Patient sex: M
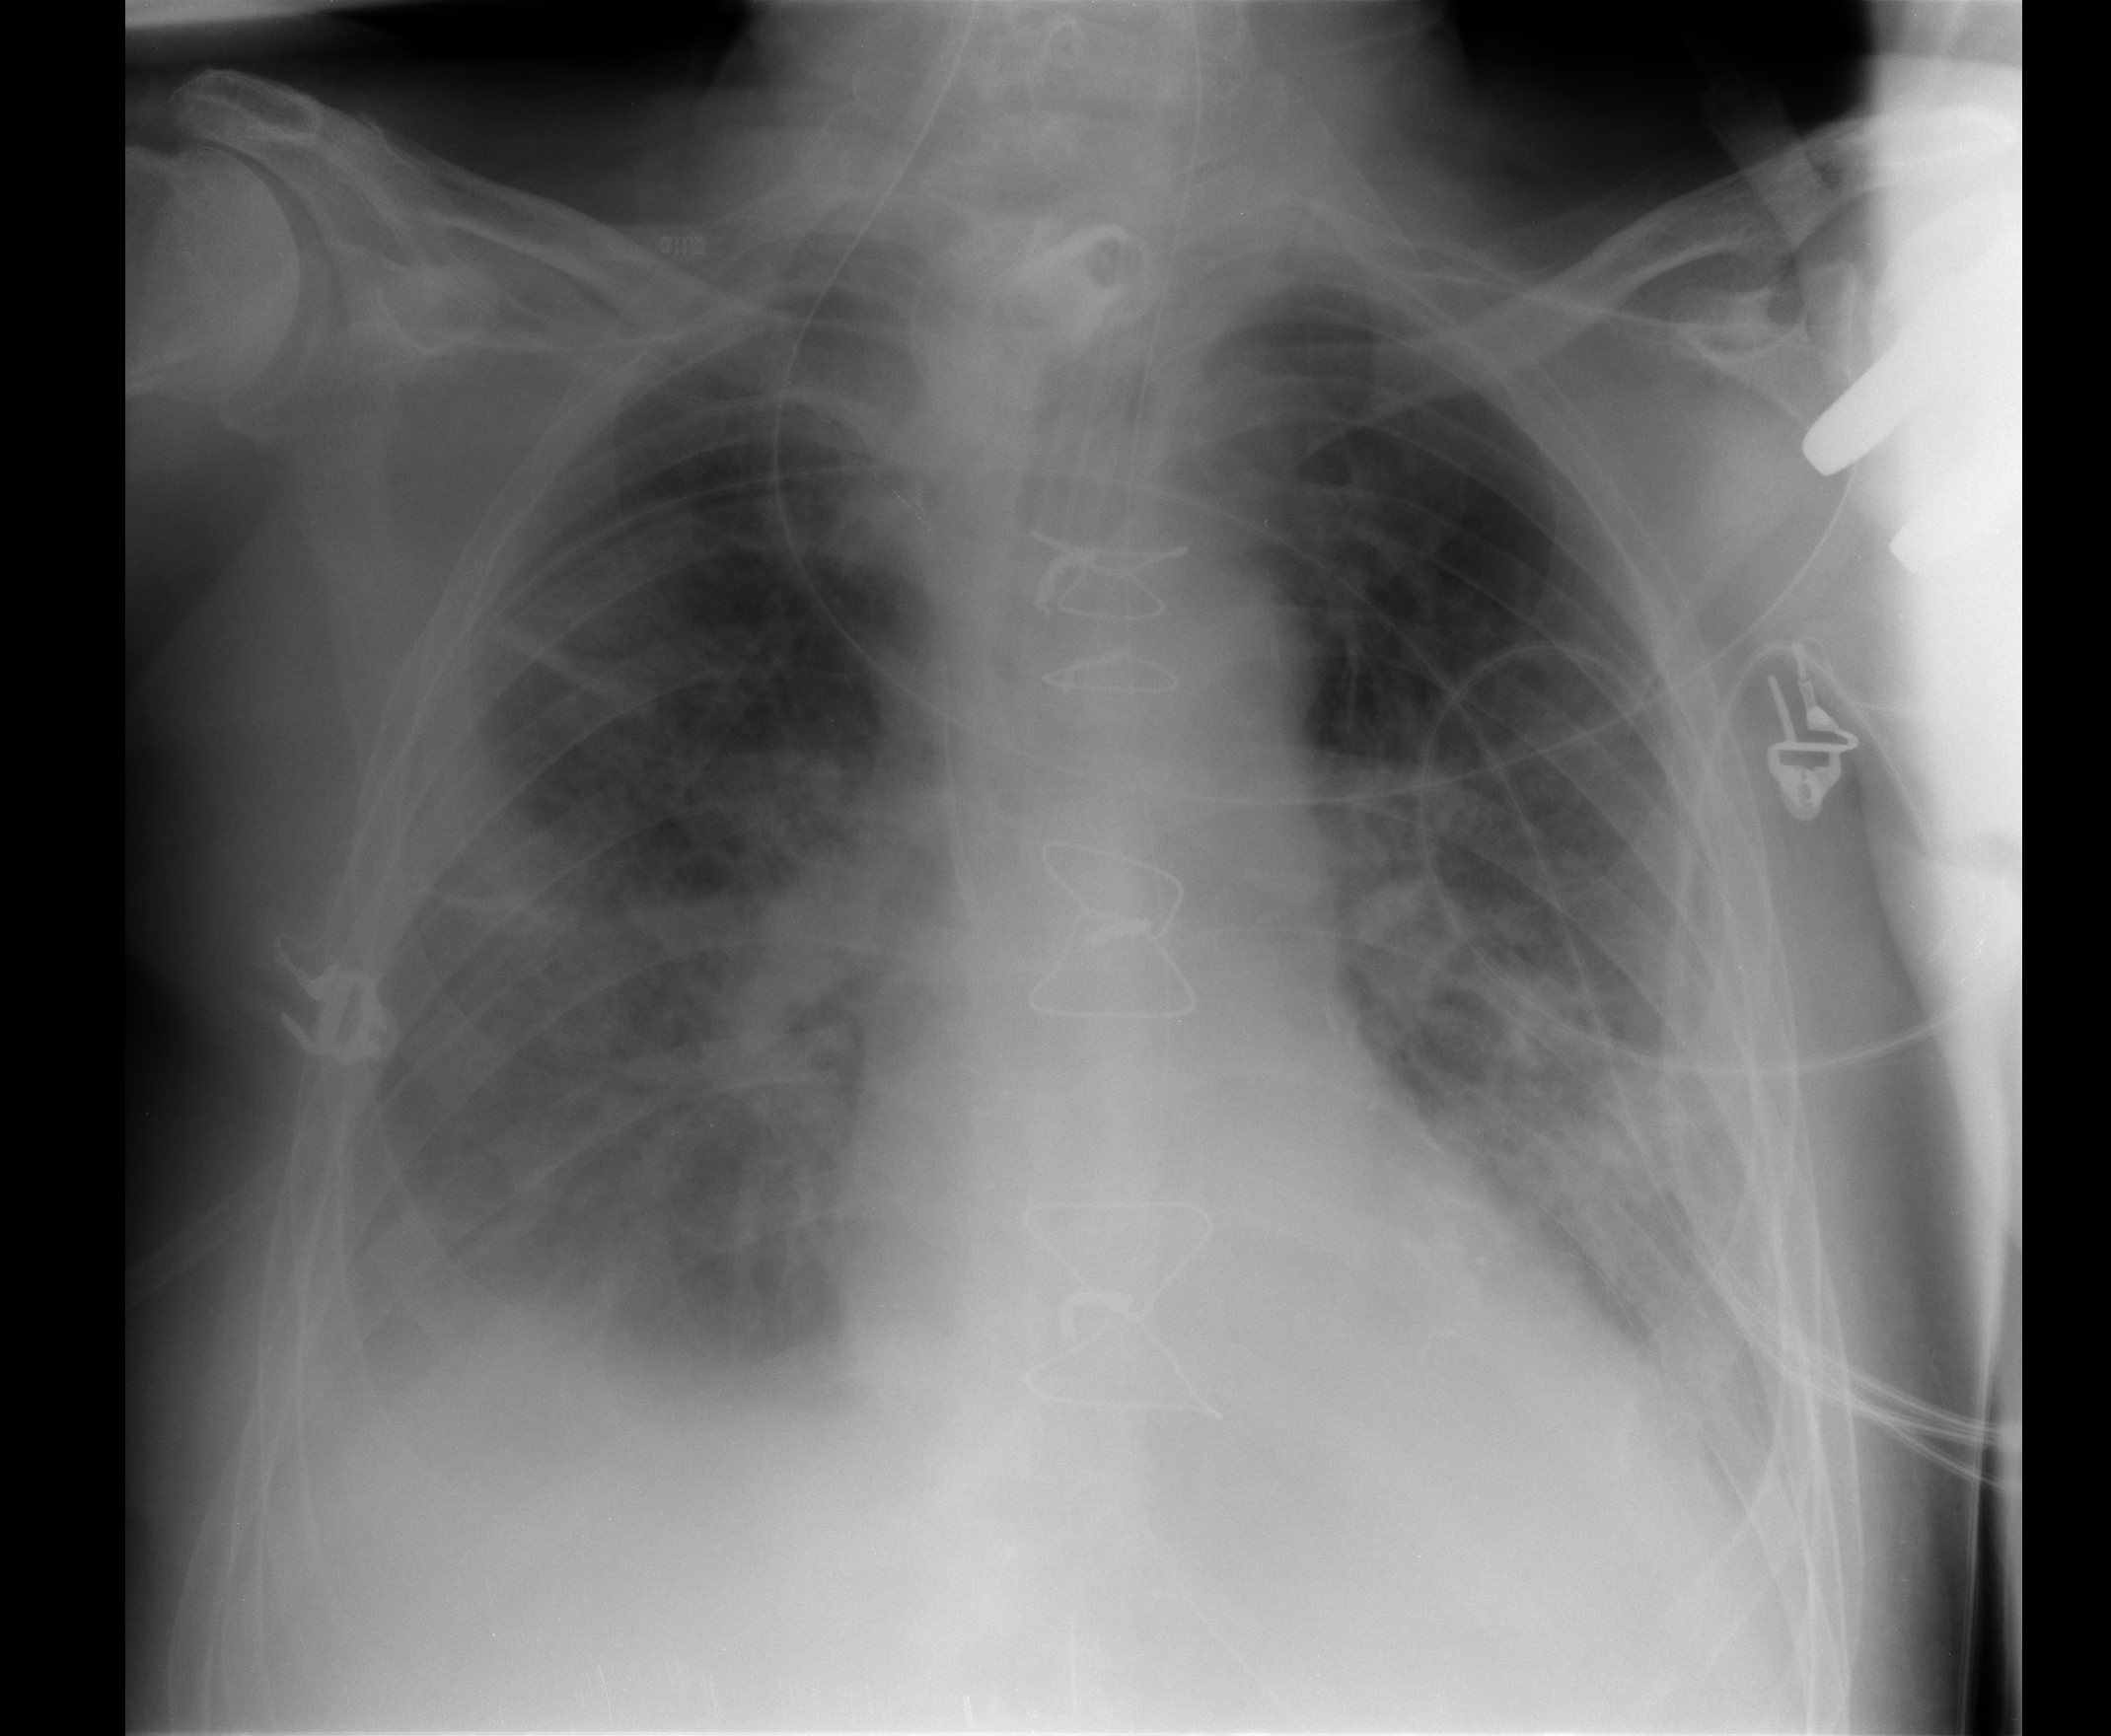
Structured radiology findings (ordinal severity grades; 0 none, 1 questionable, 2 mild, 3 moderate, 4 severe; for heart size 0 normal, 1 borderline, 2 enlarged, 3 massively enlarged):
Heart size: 0
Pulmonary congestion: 2
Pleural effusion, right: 2
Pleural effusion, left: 2
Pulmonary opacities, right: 3
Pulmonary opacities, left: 2
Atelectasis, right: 2
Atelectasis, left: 2